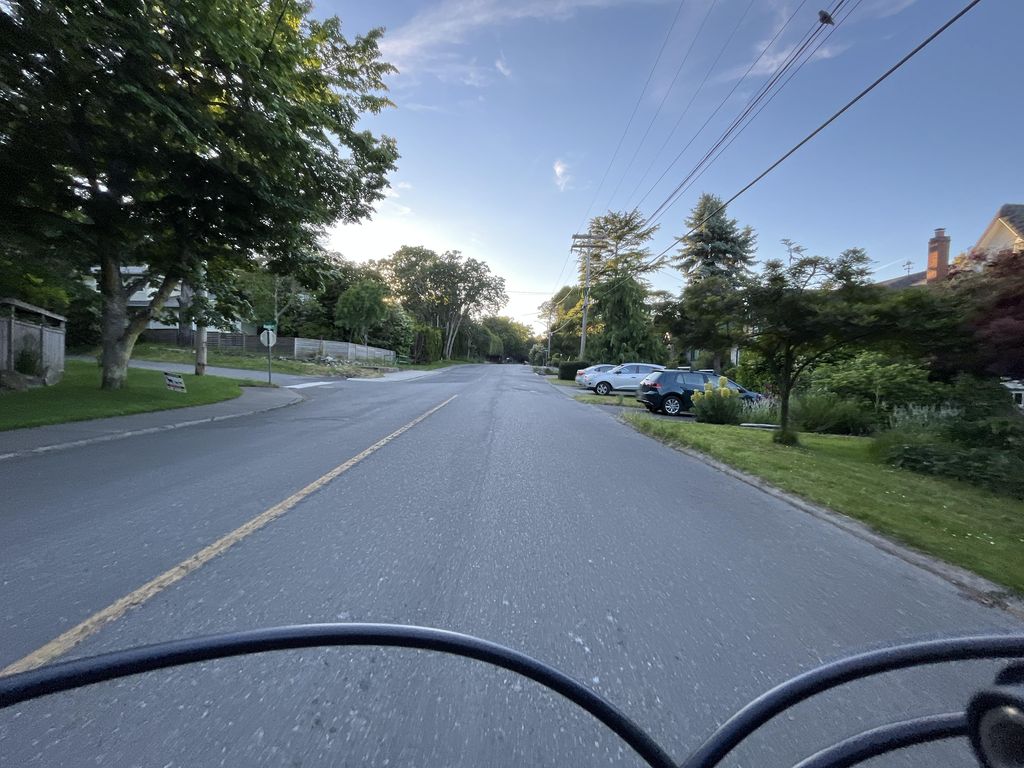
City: victoria